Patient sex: F
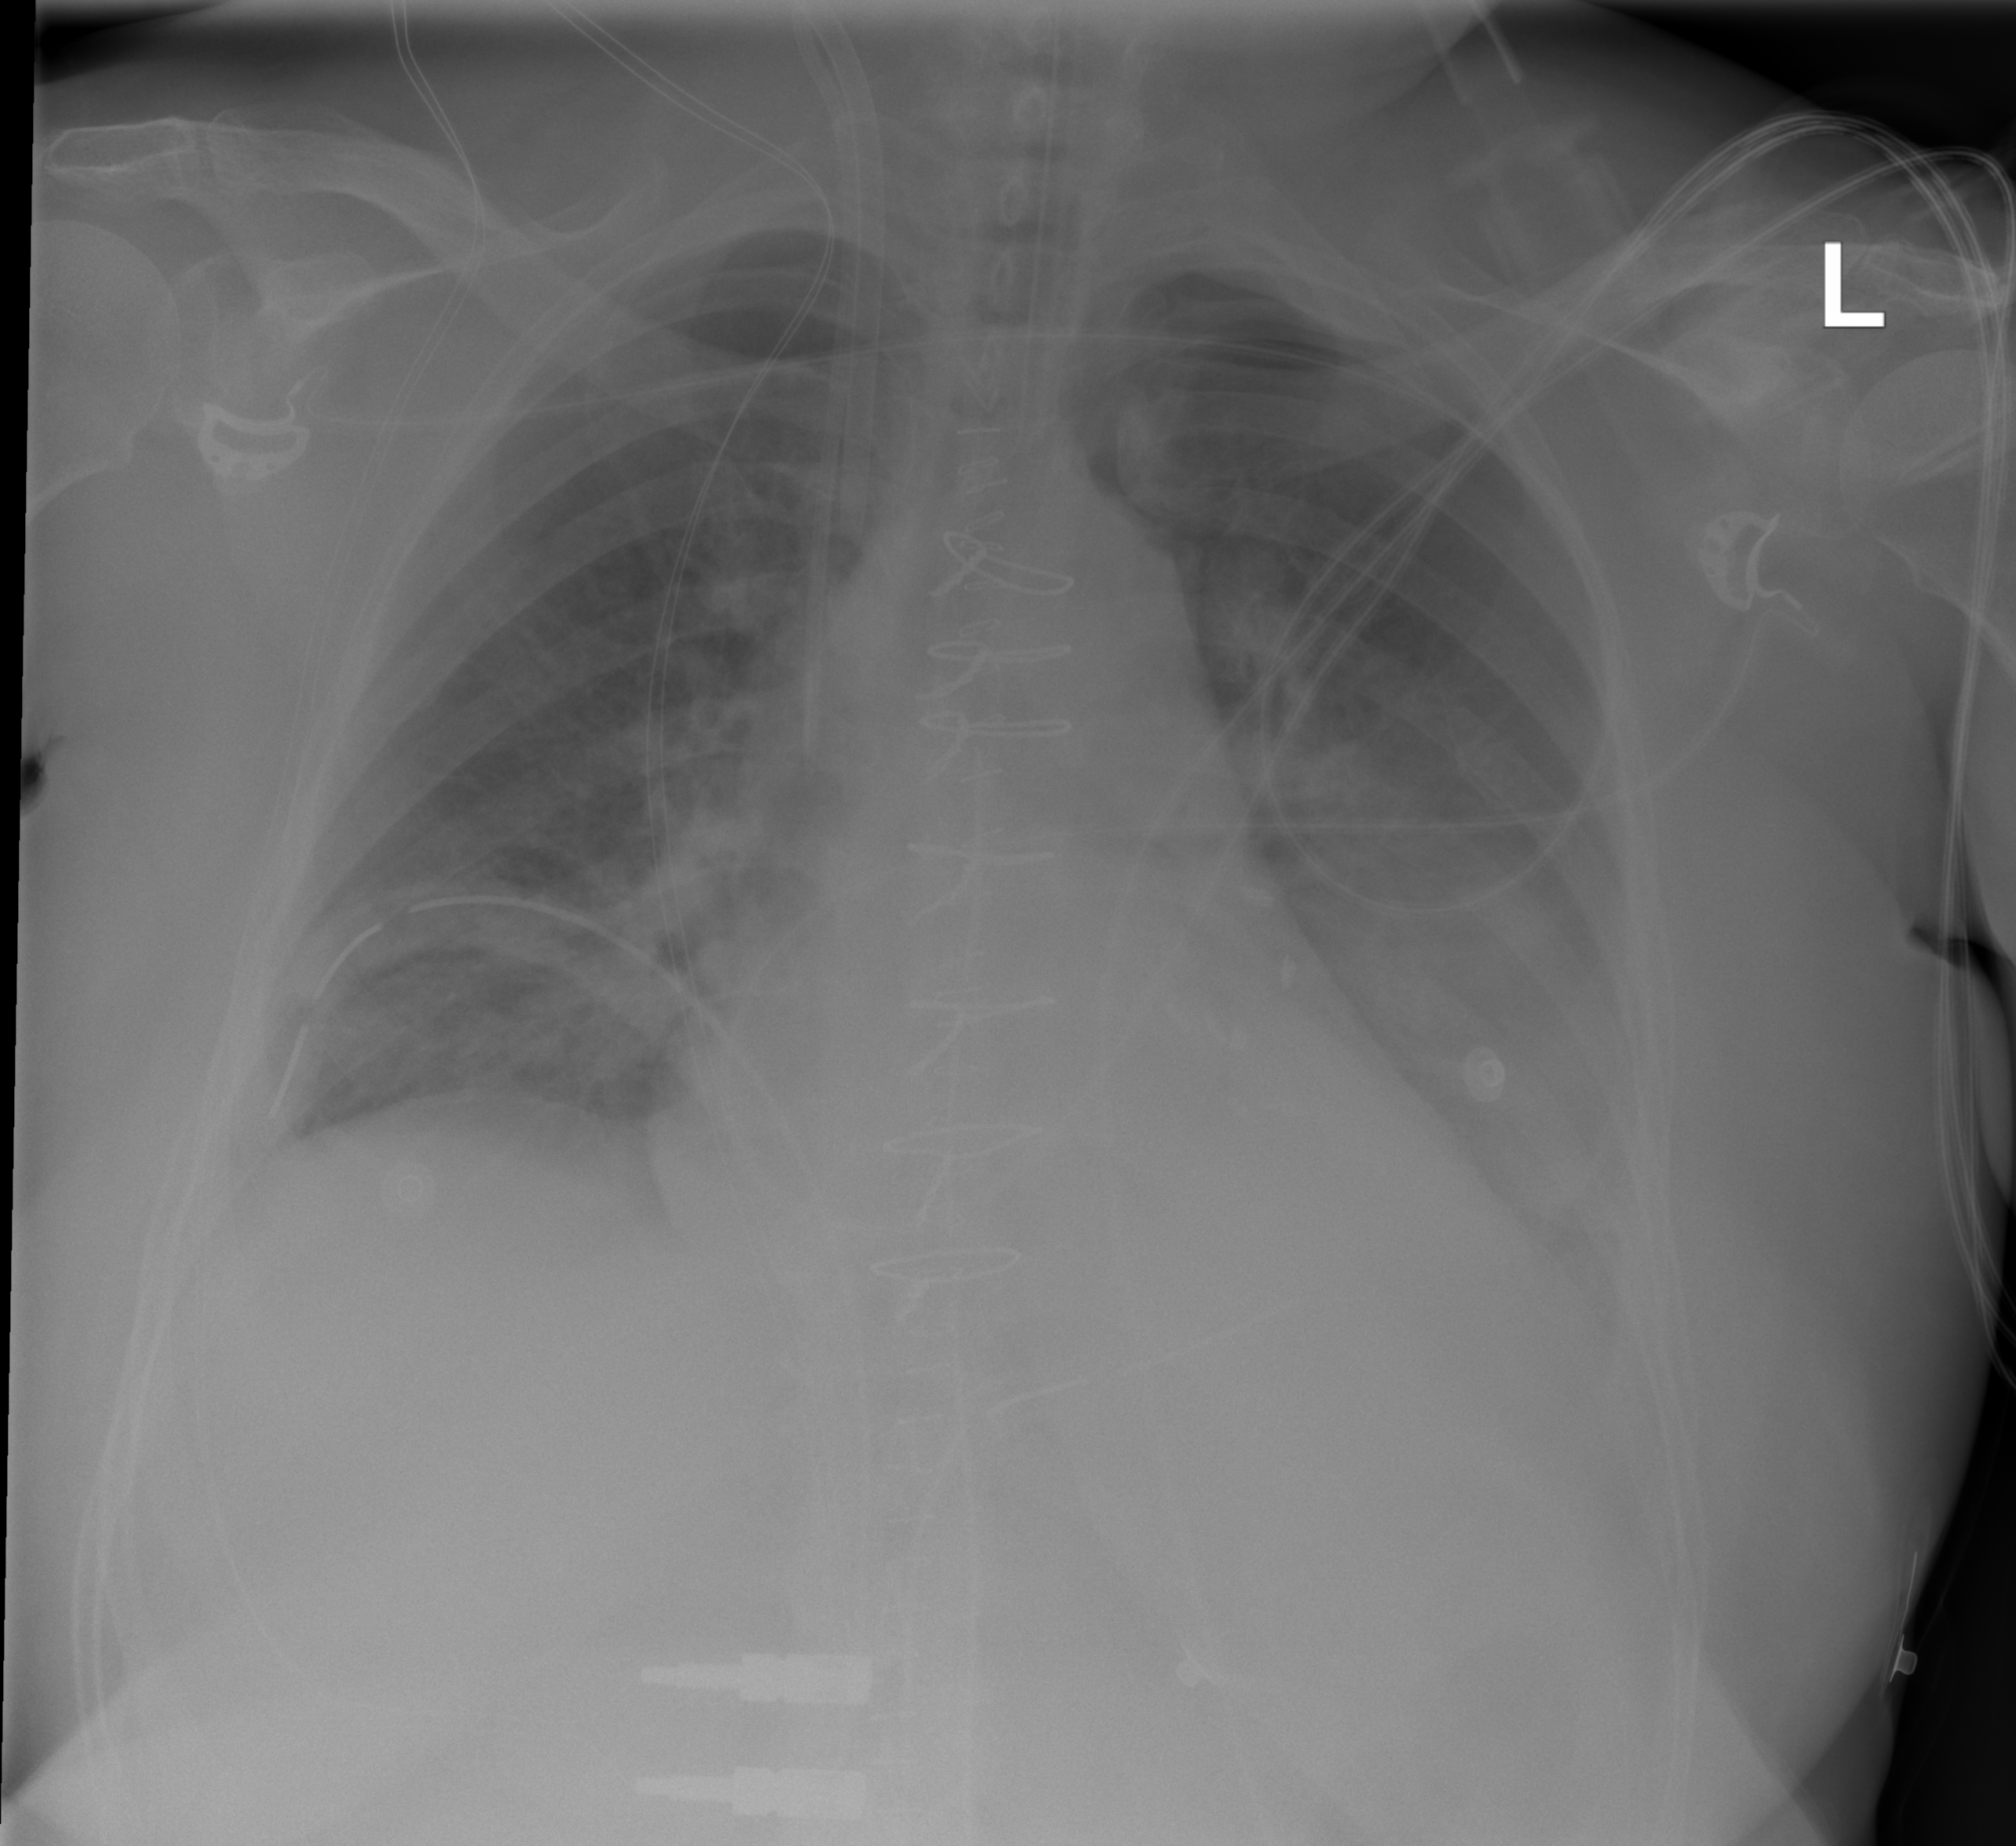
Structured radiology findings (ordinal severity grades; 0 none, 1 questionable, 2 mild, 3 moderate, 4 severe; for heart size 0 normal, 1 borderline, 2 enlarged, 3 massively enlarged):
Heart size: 0
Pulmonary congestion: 1
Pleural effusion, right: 0
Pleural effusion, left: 1
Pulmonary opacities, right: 0
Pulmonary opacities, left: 0
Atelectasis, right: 0
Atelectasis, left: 1